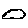
Label: cloud